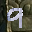
Label: 9